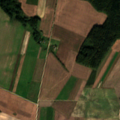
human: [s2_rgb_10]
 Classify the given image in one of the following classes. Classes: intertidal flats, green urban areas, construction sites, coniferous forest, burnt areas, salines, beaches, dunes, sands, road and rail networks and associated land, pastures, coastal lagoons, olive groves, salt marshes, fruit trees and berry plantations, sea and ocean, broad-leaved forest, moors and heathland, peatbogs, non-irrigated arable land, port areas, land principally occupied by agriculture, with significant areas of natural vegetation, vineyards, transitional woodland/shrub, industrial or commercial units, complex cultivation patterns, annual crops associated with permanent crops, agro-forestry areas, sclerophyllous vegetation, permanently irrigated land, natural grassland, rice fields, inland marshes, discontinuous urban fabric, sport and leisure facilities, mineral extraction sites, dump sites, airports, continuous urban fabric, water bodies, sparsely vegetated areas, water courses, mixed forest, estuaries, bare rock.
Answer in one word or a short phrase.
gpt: non-irrigated arable land, mixed forest